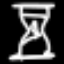
Label: hourglass